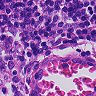
Metastatic tissue present: no